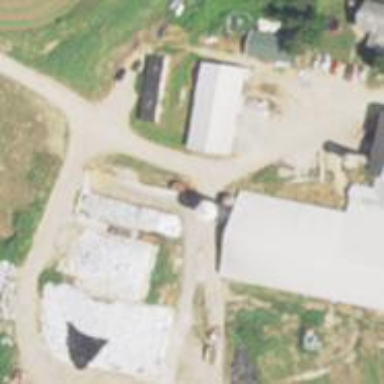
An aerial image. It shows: Silo.